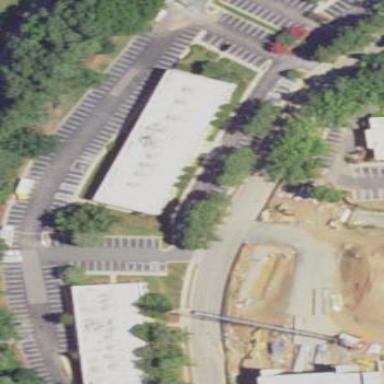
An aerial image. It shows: Commercial building.